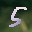
Label: 5